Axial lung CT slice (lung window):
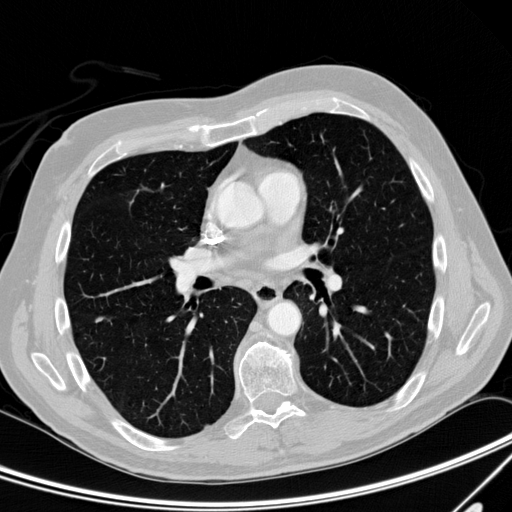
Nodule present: yes
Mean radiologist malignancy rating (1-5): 2